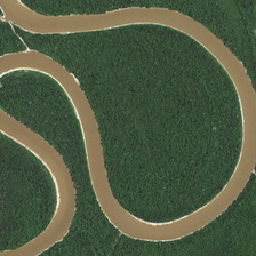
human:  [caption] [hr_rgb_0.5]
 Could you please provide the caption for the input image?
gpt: The curved Yellow River runs through the green forest.

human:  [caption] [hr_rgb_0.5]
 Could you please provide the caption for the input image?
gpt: A twisting yellow river is through a piece of green forest.

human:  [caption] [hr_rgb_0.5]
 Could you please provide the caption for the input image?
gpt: The winding Yellow River runs through a green forest.

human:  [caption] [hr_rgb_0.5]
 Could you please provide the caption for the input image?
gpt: a winding yellow river is through a piece of green forest.

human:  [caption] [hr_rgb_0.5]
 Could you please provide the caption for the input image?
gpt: a winding yellow river is through a piece of green forest.